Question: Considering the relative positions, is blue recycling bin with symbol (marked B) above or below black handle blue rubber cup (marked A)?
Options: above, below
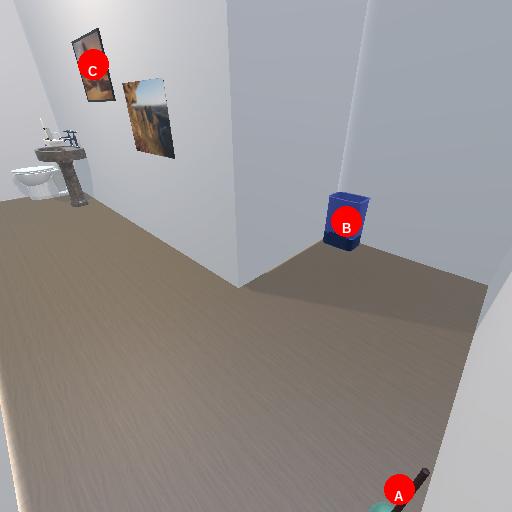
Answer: above